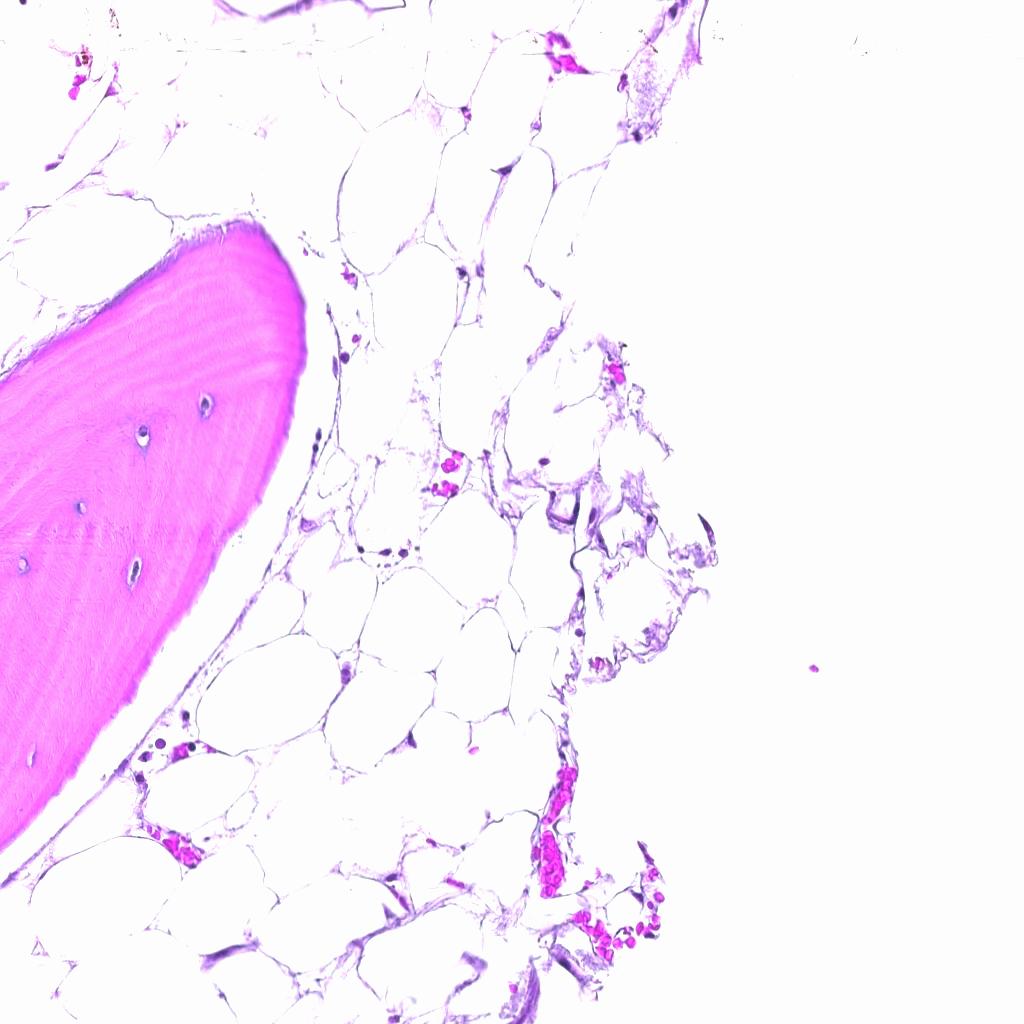
Label: Non-Tumor